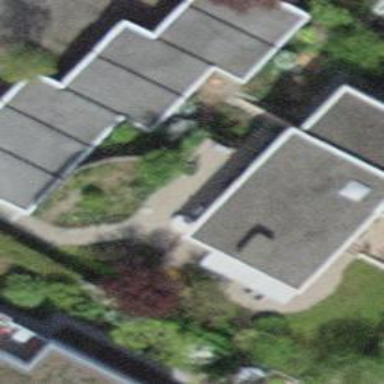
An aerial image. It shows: Garage building.